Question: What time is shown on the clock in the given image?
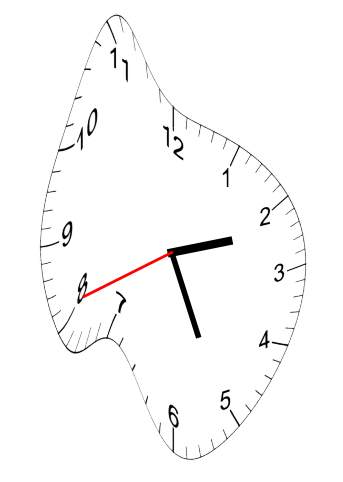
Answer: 02:25:41